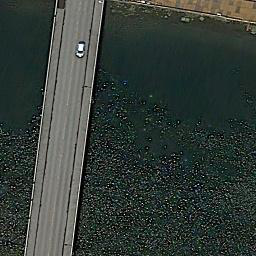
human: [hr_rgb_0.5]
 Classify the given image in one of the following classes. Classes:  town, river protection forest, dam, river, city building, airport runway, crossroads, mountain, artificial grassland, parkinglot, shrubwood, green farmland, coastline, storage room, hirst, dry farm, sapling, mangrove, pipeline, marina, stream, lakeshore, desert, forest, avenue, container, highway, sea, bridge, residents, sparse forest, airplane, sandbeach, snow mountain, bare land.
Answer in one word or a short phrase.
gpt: bridge